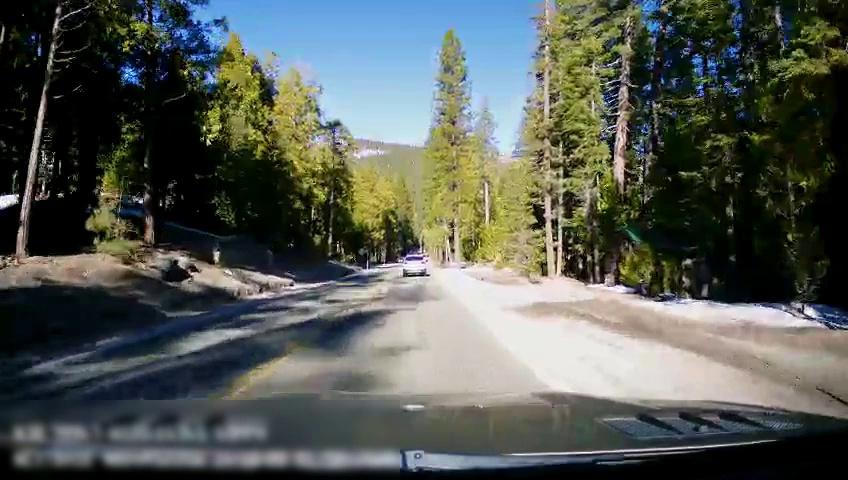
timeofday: Day
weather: Sunny
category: Drivable Space
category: Vehicles | SUV
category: Lanes | Opposite Lane
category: Lanes | Current Lane
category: Lanes | Current Lane